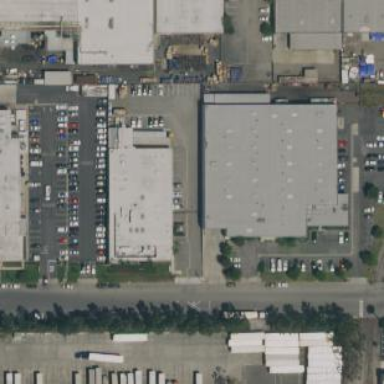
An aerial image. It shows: Industrial building.